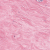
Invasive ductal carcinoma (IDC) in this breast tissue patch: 0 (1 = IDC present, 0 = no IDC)